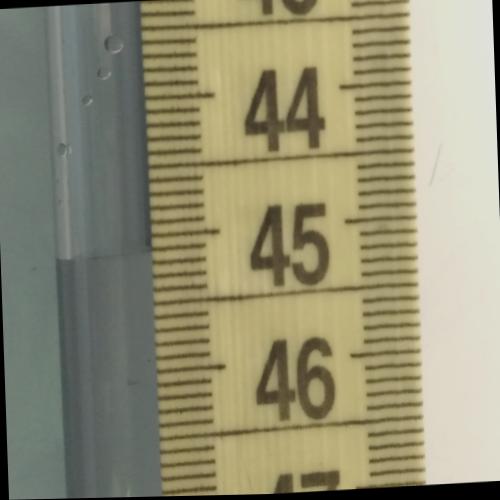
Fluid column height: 45.1 cm